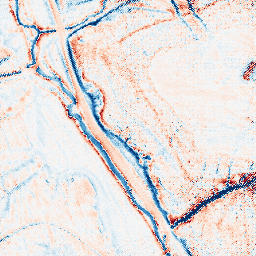
Category: edge_preserving
Decomposition family: anisotropic_diffusion
Decomposition parameters: iterations: 50
kappa: 100
gamma: 0.1
Upsampling method: regularized
Upsampling parameters: scale: 4
lambda_reg: 0.1
Upsampling scale: 4